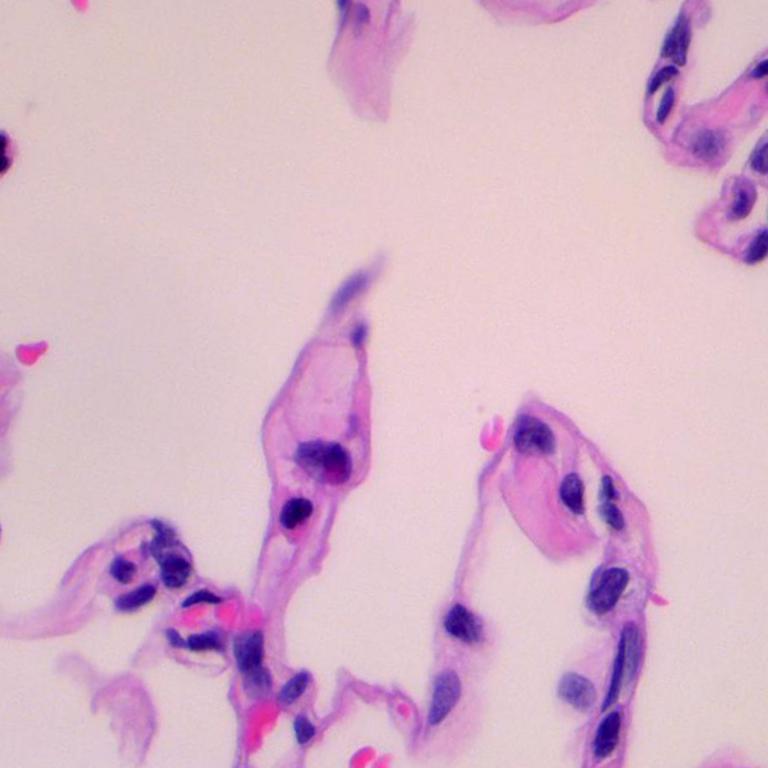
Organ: lung
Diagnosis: benign